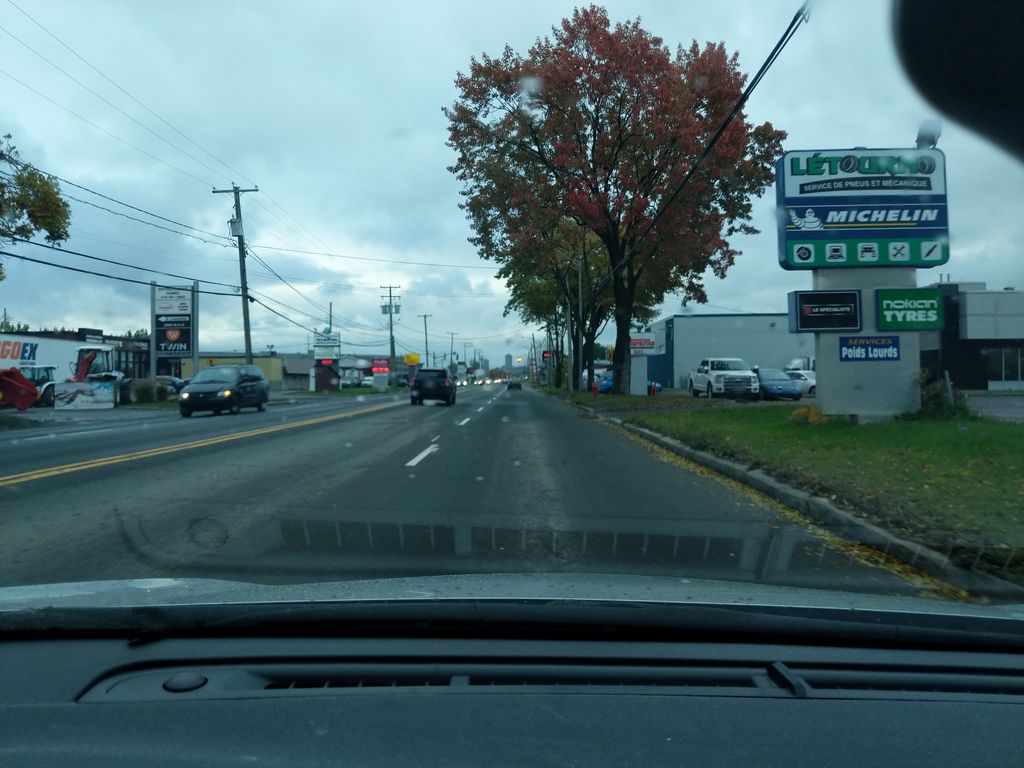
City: quebec_city